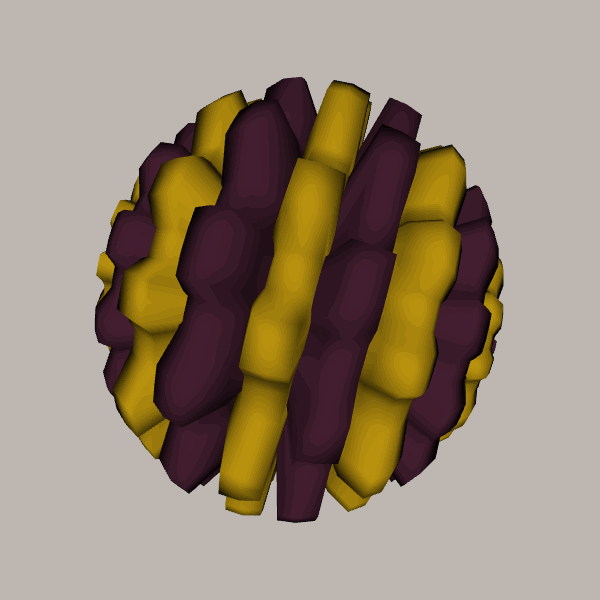
Background: light